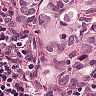
Metastatic tissue present: yes